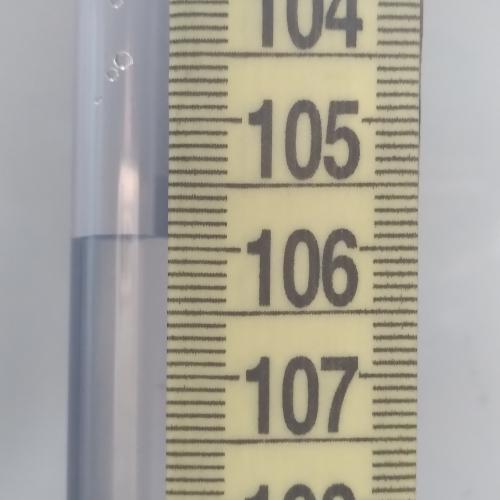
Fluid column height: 105.9 cm